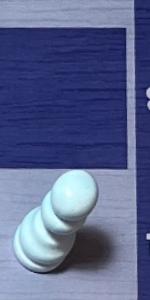
Label: Pawn_White